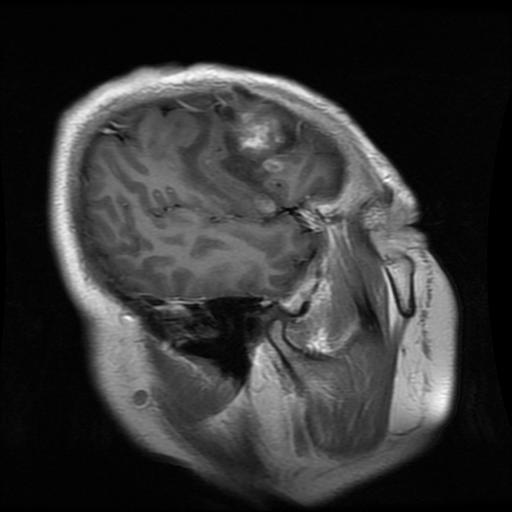
Label: glioma